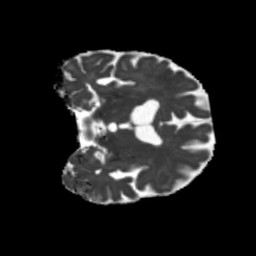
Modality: MD
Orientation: coronal
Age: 68
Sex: male
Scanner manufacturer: siemens
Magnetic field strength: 3 T
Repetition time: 5.25 s
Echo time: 0.08 s